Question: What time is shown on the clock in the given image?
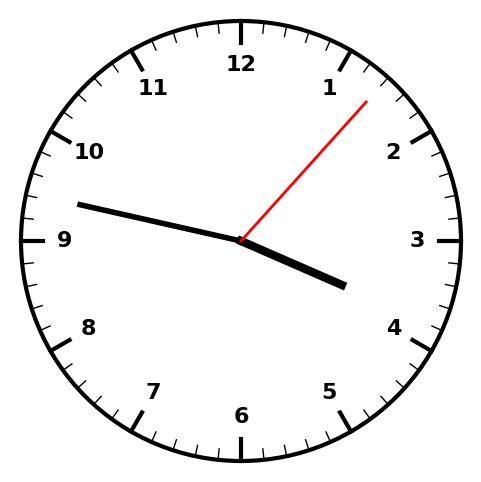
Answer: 03:47:07